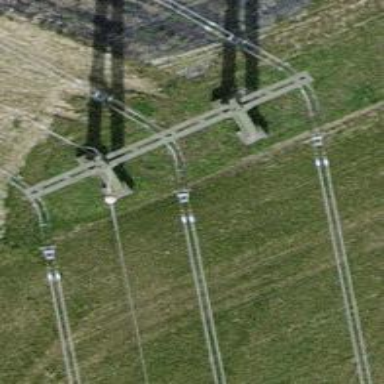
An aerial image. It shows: Power line with three cables.